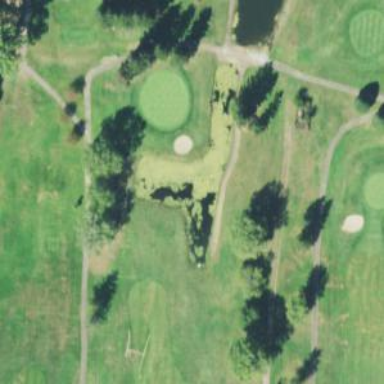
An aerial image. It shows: Water hazard in golf course. The hazard is natural water feature.